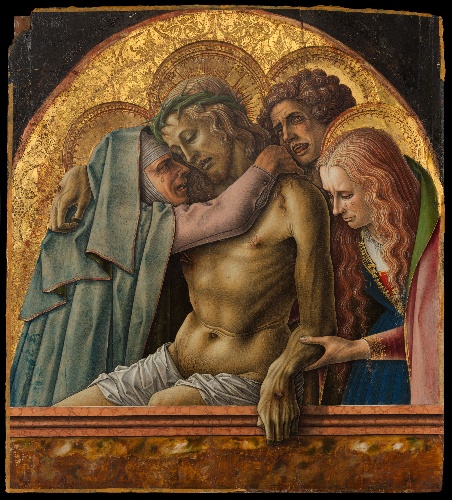
Title: Pietà
Artist: Carlo Crivelli
Artist bio: Italian, Venice (?), active by 1457–died 1494/95 Ascoli Piceno
Date: 1476
Object type: Painting
Classification: Paintings
Medium: Tempera on wood, gold ground
Dimensions: Overall 28 1/4 x 25 3/8 in. (71.8 x 64.5 cm); painted surface 28 x 25 1/8 in. (71.1 x 63.8 cm)
Department: European Paintings
Credit line: John Stewart Kennedy Fund, 1913
Accession year: 1913
Repository: Metropolitan Museum of Art, New York, NY
Tags: Sadness|Women|Mary Magdalene|Christ|Virgin Mary